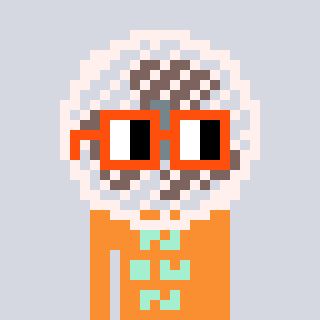
a pixel art character with square orange glasses, a fan-shaped head and a orange-colored body on a cool background